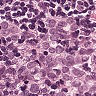
Metastatic tissue present: yes